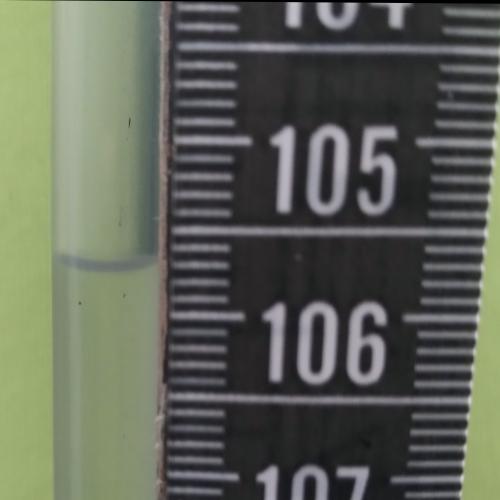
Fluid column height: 105.7 cm